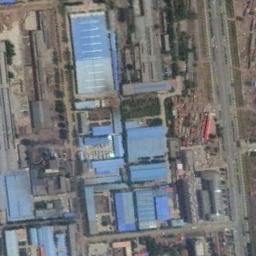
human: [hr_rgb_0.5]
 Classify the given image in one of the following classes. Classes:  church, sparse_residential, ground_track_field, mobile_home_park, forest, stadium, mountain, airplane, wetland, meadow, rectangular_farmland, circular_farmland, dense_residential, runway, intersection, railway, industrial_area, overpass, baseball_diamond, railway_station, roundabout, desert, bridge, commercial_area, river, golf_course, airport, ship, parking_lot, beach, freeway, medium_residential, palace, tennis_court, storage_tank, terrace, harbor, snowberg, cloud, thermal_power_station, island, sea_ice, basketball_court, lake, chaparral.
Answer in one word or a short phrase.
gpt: industrial_area